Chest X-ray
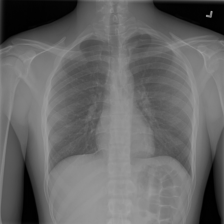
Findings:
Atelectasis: negative
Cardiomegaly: negative
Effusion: negative
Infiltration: negative
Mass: negative
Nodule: negative
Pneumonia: negative
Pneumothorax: negative
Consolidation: negative
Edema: negative
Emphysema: negative
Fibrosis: negative
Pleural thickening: negative
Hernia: negative